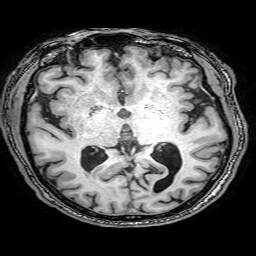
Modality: T1w
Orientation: coronal
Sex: male
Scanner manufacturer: philips
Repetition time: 0.008166 s
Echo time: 0.00374 s